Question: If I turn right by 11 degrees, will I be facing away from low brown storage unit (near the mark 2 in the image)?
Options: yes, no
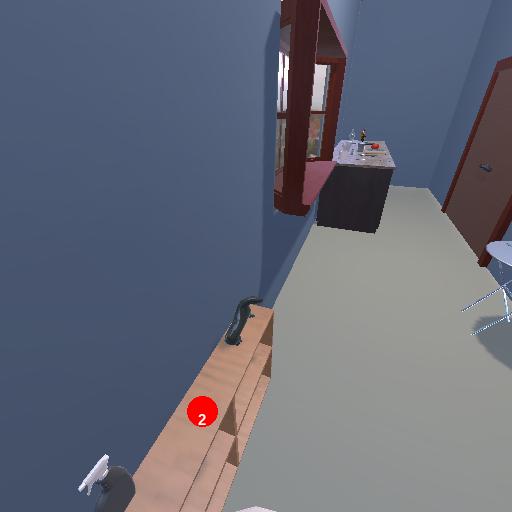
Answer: yes